Question: I opened my project up this morning and it said I was missing every single reference and I have no idea how to fix it.

I think I fixed it before by deleting the project and copying the files into another project but I don't want to do that again.
Does anyone know how to fix it?
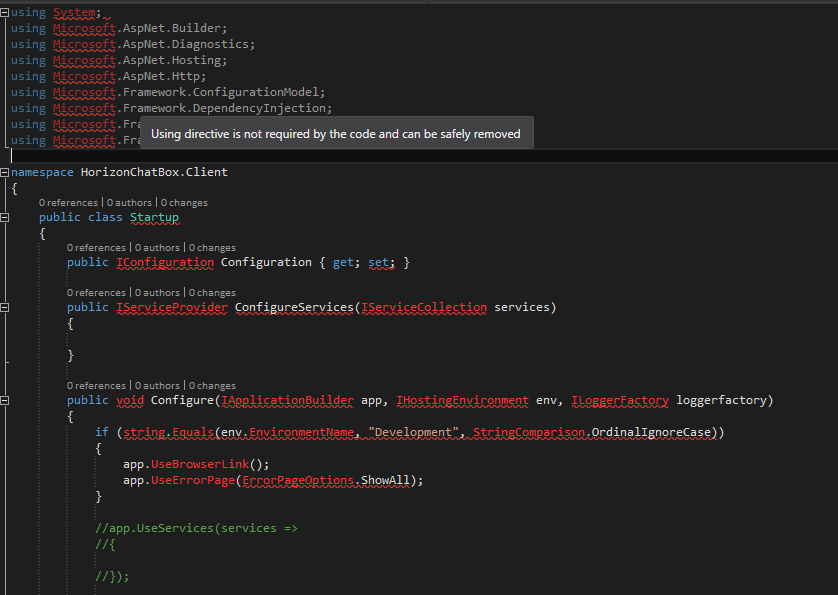
Answer: I crossed referenced my project.json and the references list and the versions didn't match.
In my project.json I had defined it to use 1.0.0-beta2 but in the references it said I was using 1.0.0-beta3-{build}. So that is what caused it to not build.
The way I fixed it was I went to:
> %USERPROFILE%.kpm\
and deleted all the folders from there. I then closed the solution and reopened it and all was well the versions matched again and I could build my project.